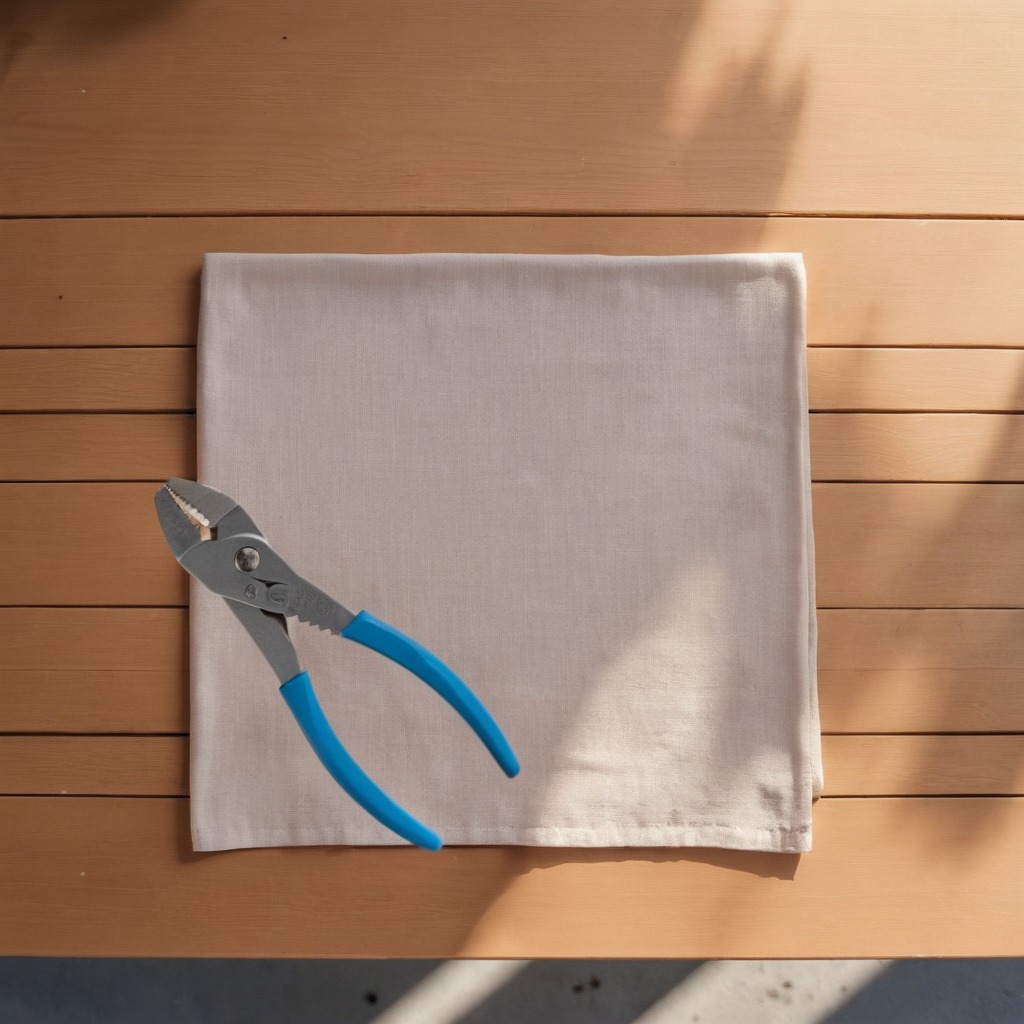
A plier is lying on the wooden table.